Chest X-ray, PA view. Patient: 26 years old, sex F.
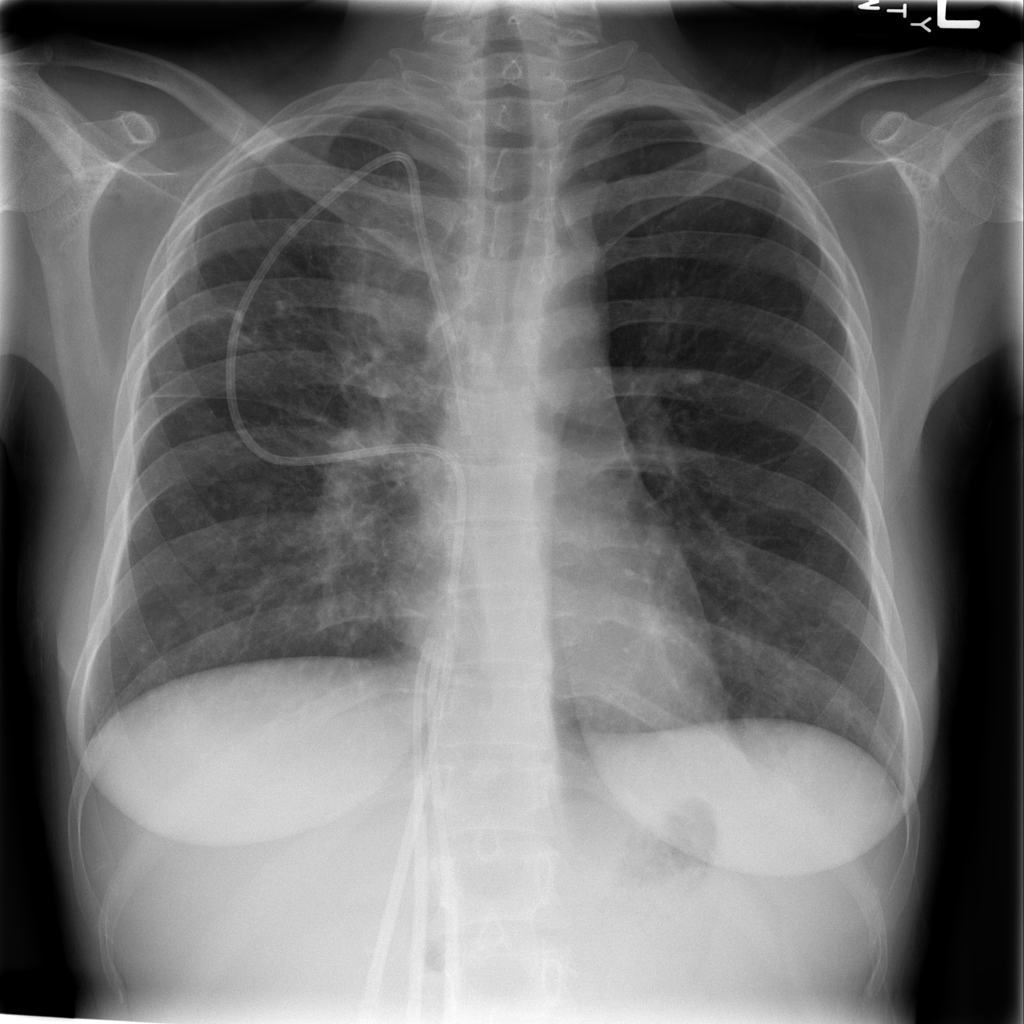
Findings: Consolidation, Mass